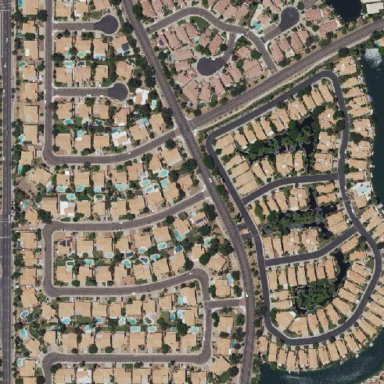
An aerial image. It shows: Single-family residential area.